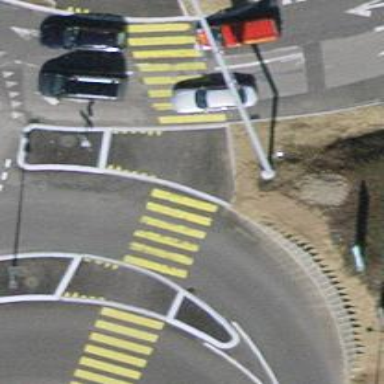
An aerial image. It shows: Uncontrolled zebra crossing with pedestrian island.